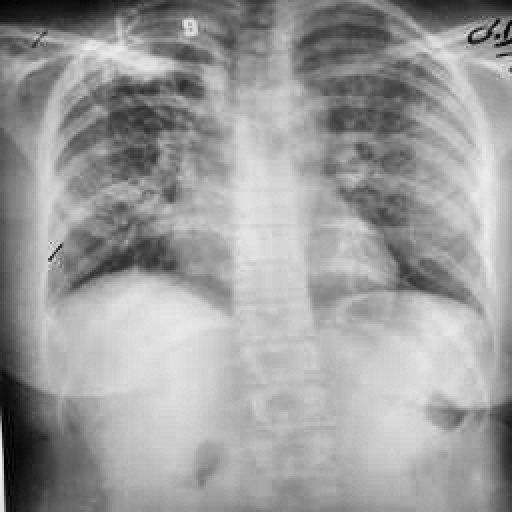
Finding: TUBERCULOSIS